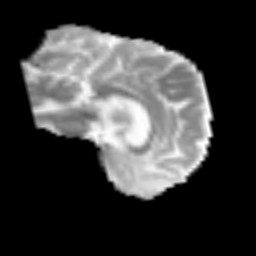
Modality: MD
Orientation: sagittal
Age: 75
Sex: female
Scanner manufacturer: siemens
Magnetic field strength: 3 T
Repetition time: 3.2 s
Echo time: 0.081 s